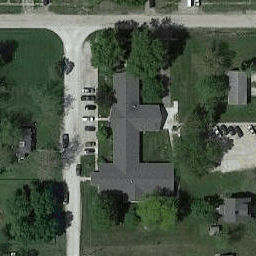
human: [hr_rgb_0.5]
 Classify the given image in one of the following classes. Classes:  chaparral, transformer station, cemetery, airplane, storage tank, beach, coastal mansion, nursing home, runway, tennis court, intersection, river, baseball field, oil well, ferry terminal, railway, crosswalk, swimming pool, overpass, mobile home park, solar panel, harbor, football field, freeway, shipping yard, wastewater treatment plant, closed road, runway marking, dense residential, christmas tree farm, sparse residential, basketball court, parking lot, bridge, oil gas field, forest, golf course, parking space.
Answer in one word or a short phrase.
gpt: nursing home